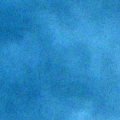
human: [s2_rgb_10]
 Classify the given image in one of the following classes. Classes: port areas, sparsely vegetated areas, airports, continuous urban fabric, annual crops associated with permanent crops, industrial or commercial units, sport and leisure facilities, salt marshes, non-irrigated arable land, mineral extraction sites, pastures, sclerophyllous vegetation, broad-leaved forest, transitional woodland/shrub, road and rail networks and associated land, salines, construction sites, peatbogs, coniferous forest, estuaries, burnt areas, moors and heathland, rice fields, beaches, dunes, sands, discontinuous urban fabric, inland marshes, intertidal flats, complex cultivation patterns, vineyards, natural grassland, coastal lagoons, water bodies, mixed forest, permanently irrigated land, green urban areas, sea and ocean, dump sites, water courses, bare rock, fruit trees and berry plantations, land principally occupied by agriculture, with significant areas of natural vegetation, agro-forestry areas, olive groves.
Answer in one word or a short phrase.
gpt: sea and ocean